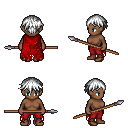
a pixel art fantasy rpg character, female body template, human, dark skin, red tattered cape, red pants, white short bangs hairstyle, brown shoes, spear, four views (front, back, left, right), 2x2 character sprite sheet, small pixel art, hard edges, no anti-aliasing